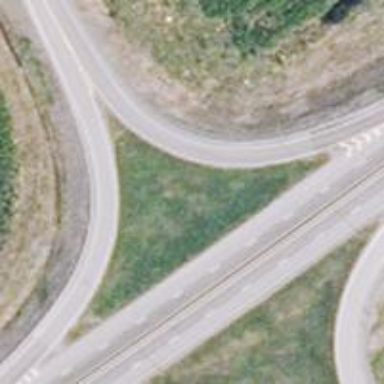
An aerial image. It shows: Tertiary trunk link highway.